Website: macys
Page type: gifting
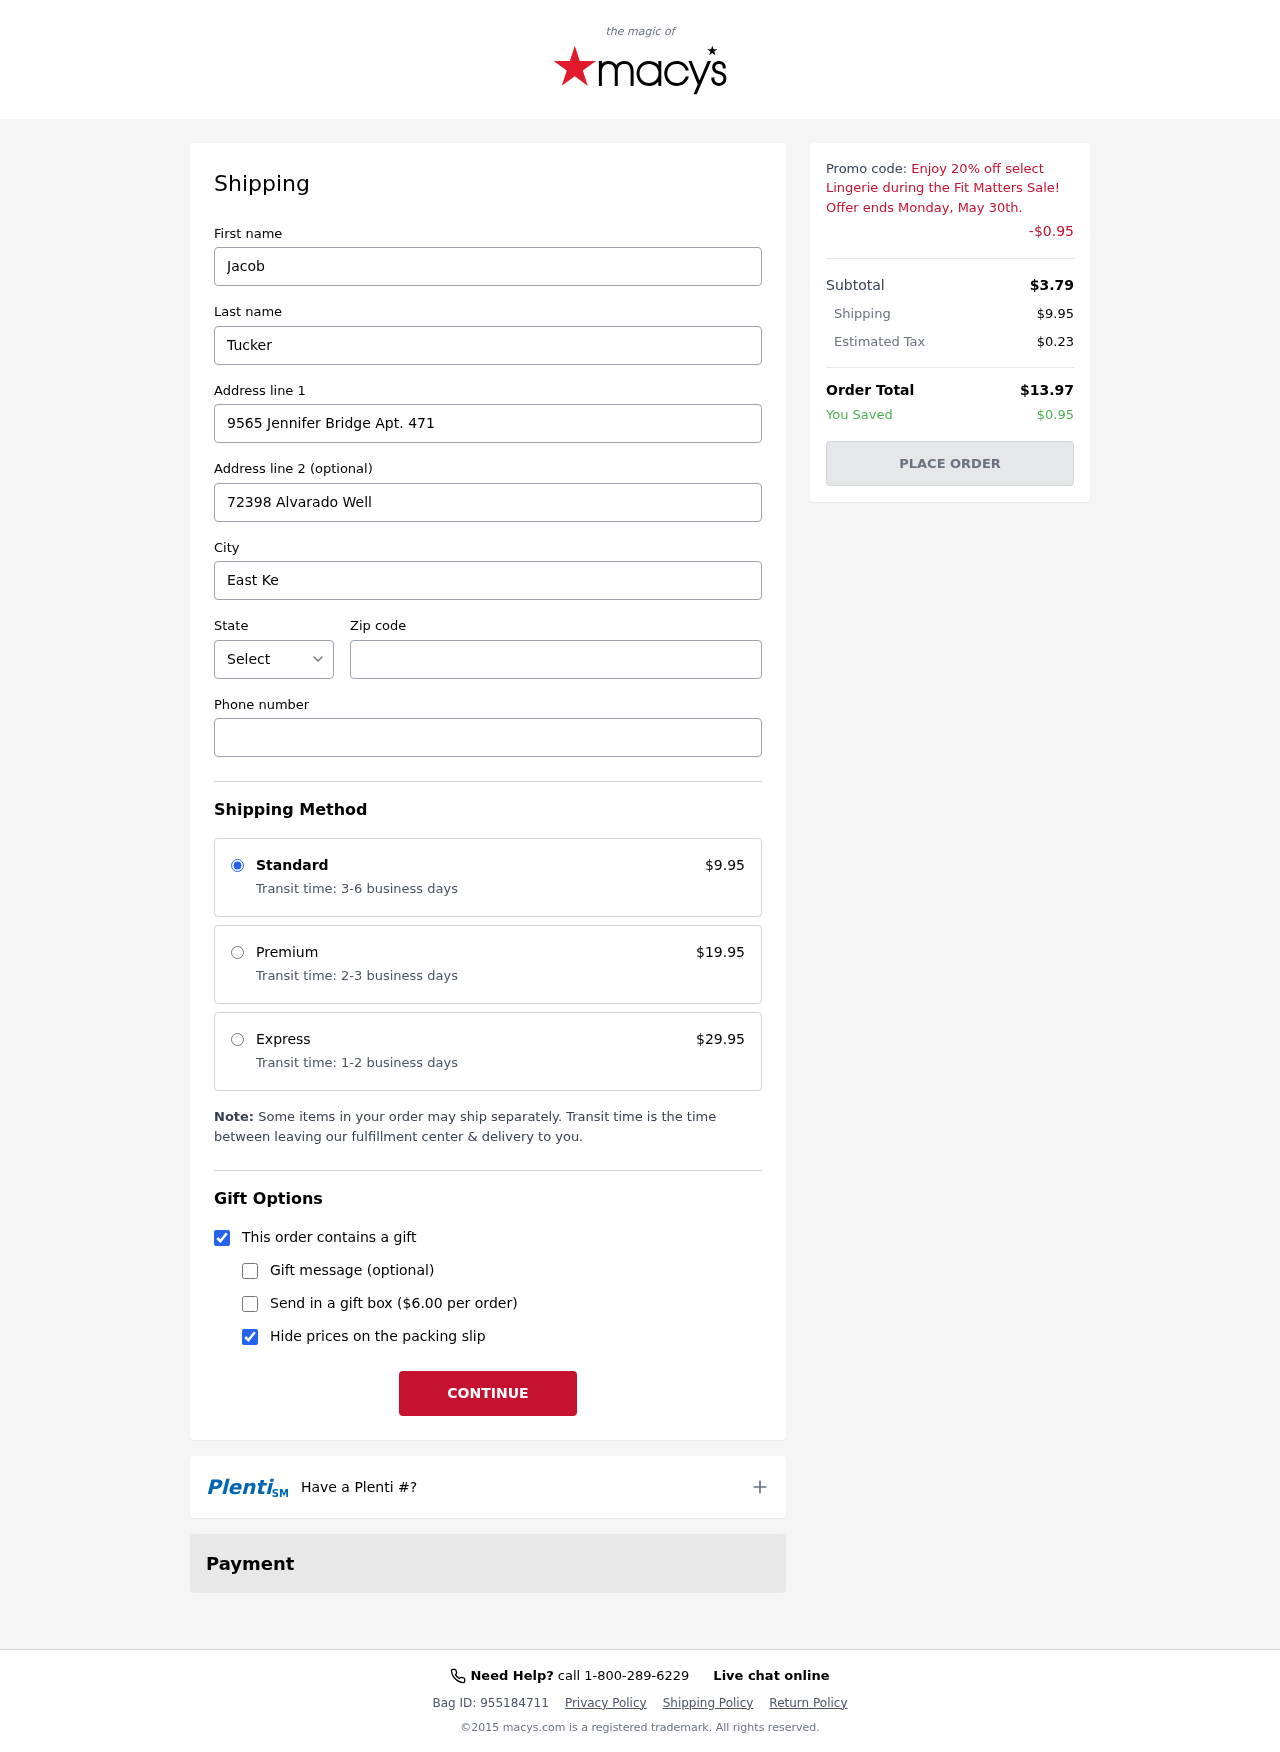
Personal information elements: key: PII_CITY
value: East Kelseymouth
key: PII_FIRSTNAME
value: Jacob
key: PII_LASTNAME
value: Tucker
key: PII_PHONE
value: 3806531345
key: PII_POSTCODE
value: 20471
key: PII_STATE_ABBR
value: RI
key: PII_STREET
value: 9565 Jennifer Bridge Apt. 471
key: PII_STREET2
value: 72398 Alvarado Well
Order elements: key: ORDER_SHIPPING_COST
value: $9.95
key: ORDER_DISCOUNT
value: -$0.95
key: ORDER_SUBTOTAL
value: $3.79
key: ORDER_TAX
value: $0.23
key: ORDER_TOTAL
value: $13.97
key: ORDER_SAVINGS
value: $0.95